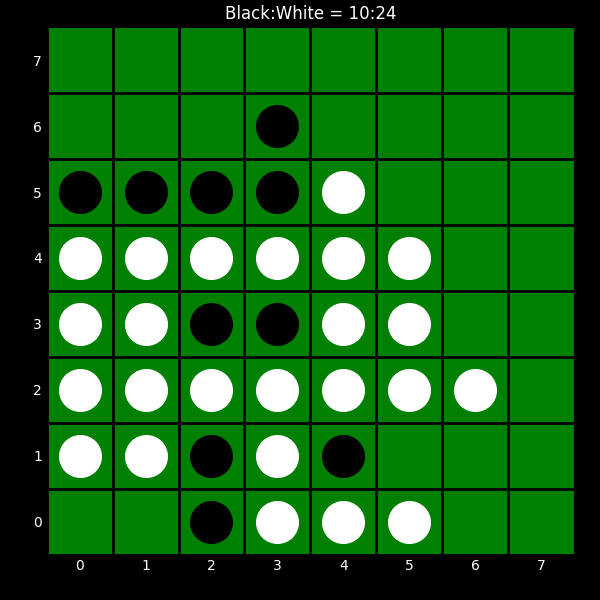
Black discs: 10
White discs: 24